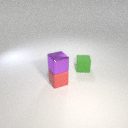
small purple metal cube above small red rubber cube